Question: I'm using PostMan to re-send (Xml) content to a webAPI method. Unfortunately the Xml content is being truncated at the point where '>' is being specified in the string (the xml contains an attribute that has xml already url encoded)
I cannot change the format of the xml, as it's already in use from the application as I'm just pulling the value from a table in sql, and reposting it to the api for testing purposes. and I need to be able to pull the data as-is, and repost it to the api via PostMan with very little effort (I may have to do this repeatedly with different data).
The API signature is:
'''
public HttpResponseMessage Put([FromBody]string userDataSetString, [FromUri(Name = "V")]string apiVersion)
'''
And the data this is what I have in PostMan:

When I execute this against the API, the 'userDataSetString' parameter has:
'''
<Test Value="
'''
Is there something I need to add to the header to allow it to cope with this?
As an alternative, I will also take any answer that has me store the xml in a file, and attach it in postman for sending.
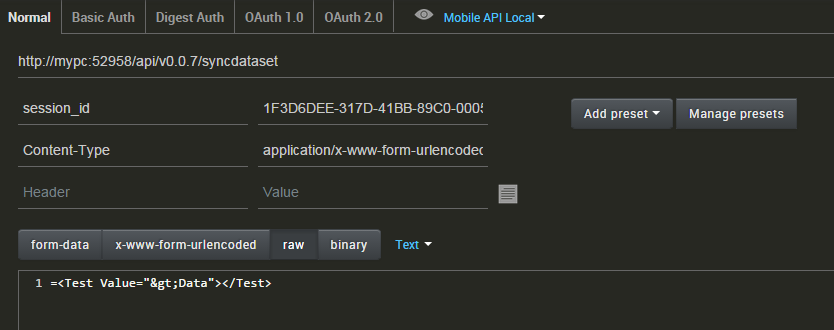
Answer: So I figured out that the problem was due to the presence of '&' in the code.
Prior to inserting my data into the Postman RAW text window, I needed to do a global replace on & with '%26'
'''
=<Test Value="&gt;Data"></Test>
'''
'''
=<Test Value="%26gt;Data"></Test>
'''